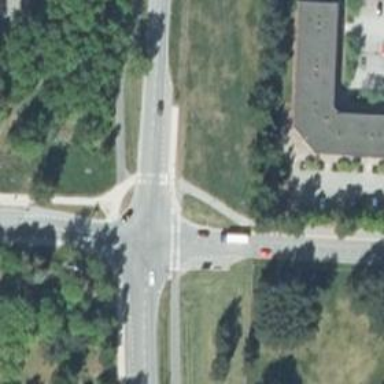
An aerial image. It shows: Asphalt cycleway with crossing.